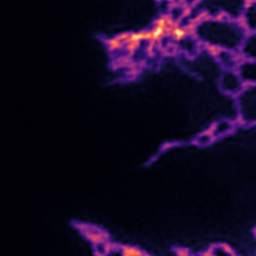
Label: Super-resolution ER image